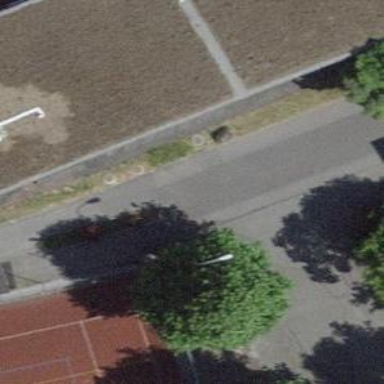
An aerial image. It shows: Kerb barrier.